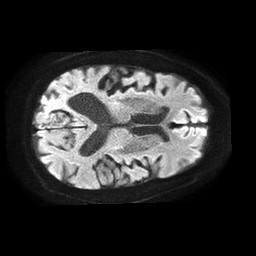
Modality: TRACE
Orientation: axial
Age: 76
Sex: male
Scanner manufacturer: philips
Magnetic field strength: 1.5 T
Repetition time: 4.6 s
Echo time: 0.08826 s